Question: Is there any way to access the summryrow of a particular group while we use groupingsummary inside a Grid (ExtJS 4)?
For example :

Let's say we changed the value of Cement's Qty from 100 to 1000
Purchse value changed to 10000 from 1000 &
Total changed from 51000 to 61000
Now wants to set the Total Purchse 61000 (which is on the tp with groupheaderTpl) for the Group "Manufacturing" when there is summary update for this group.
The question is while editing a cell how can I access the coressponding group's summary so that I can set the value.
Thanks for your response.
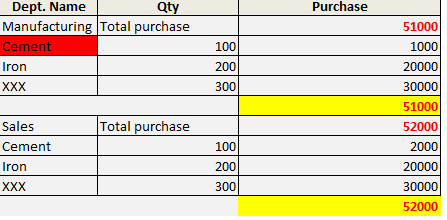
Answer: Try using store's <URL> with 'grouped' parameter set to true, which will return an object with group name and summary value.
Sample fiddle here: <URL>